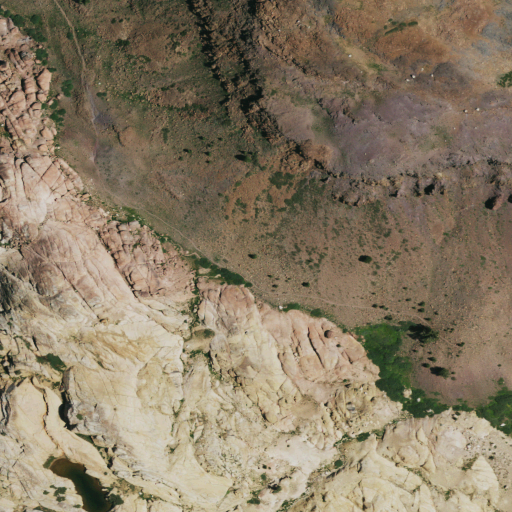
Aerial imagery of gap in California named Brown Bear Pass containing shrub, barren land, grassland, and high intensity development